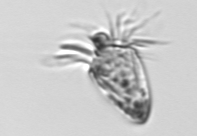
Label: Strombidium_tintinnodes